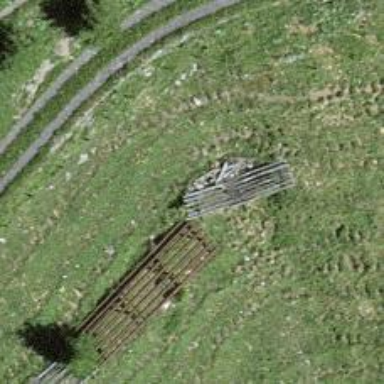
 designed to mitigate snow accumulations in specific area."